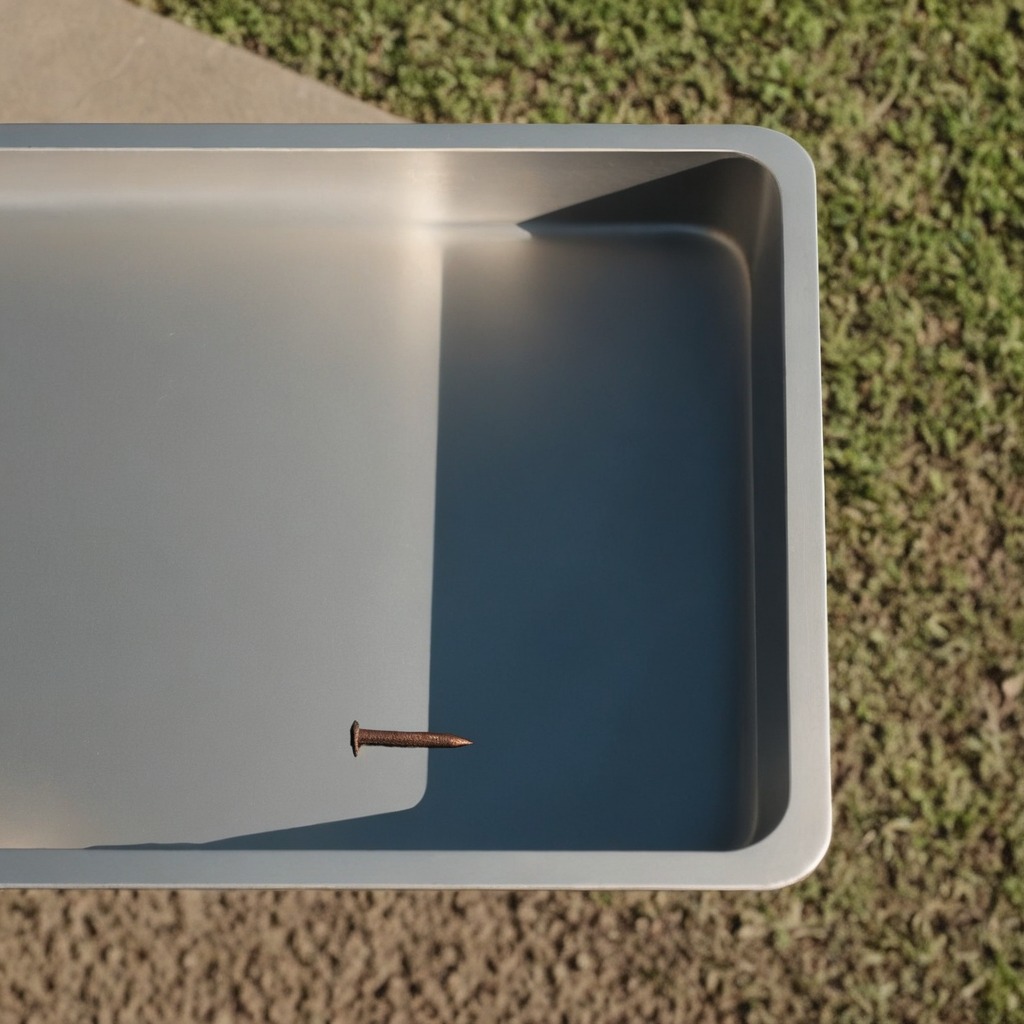
A nail is lying on a textured surface.